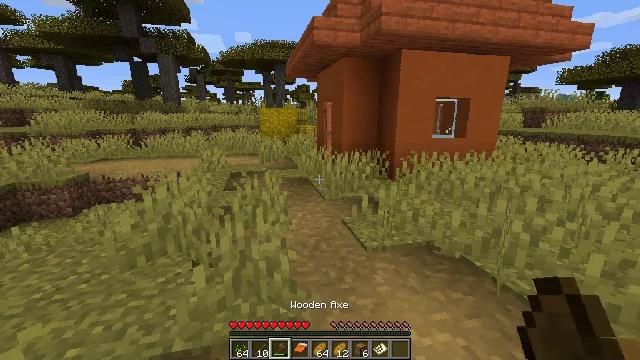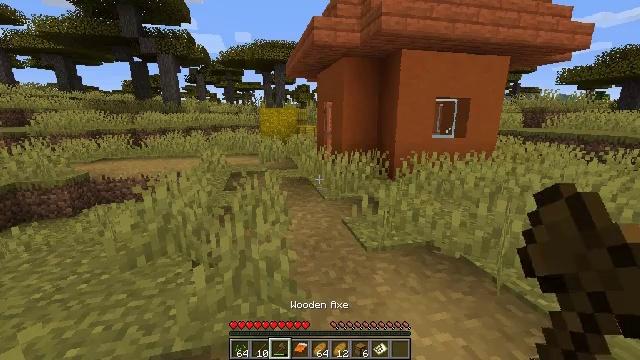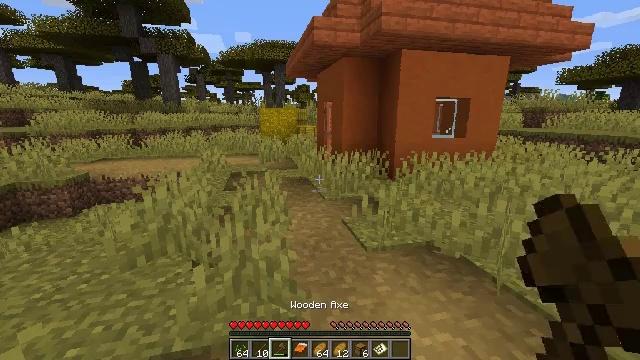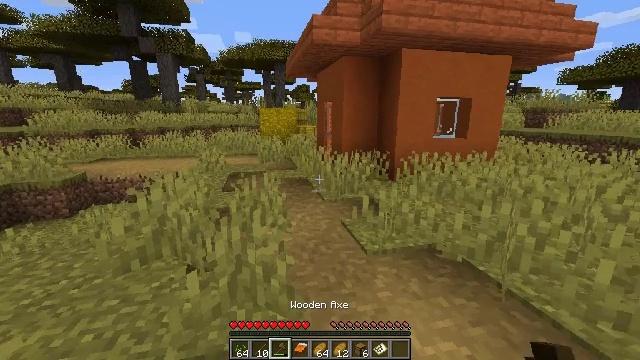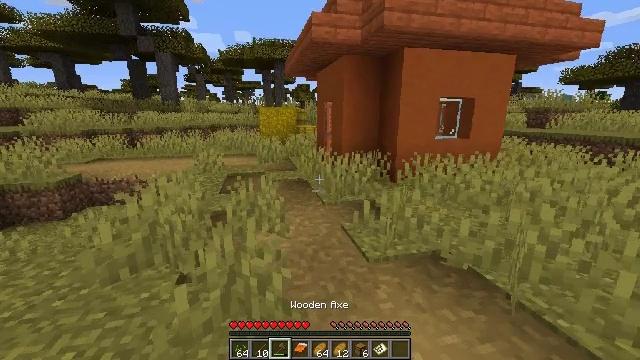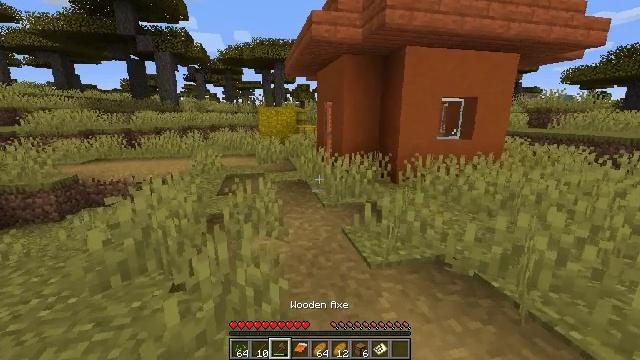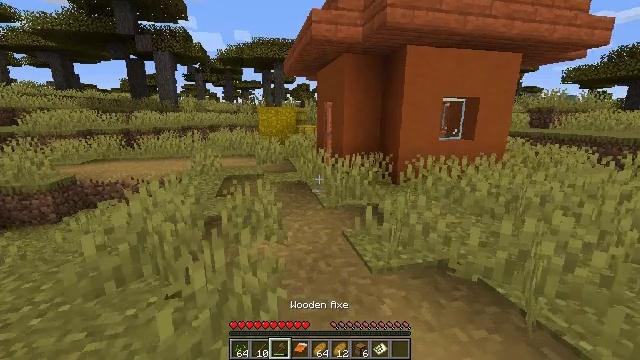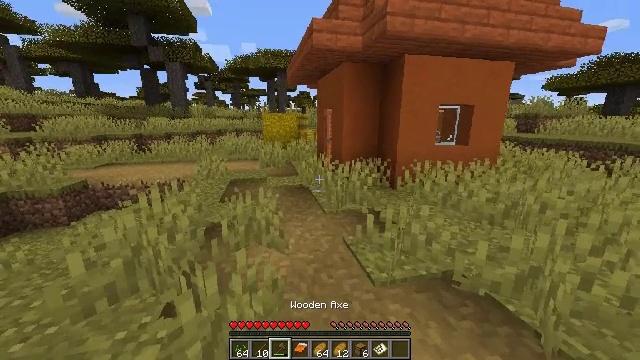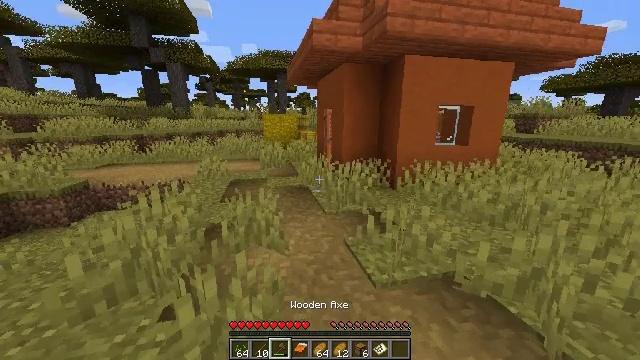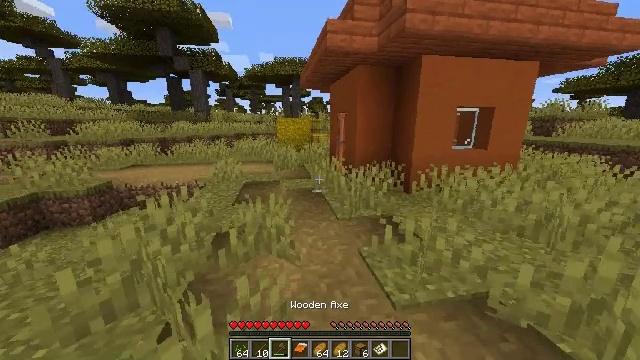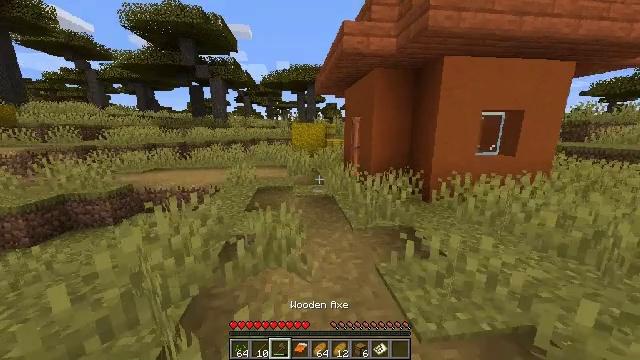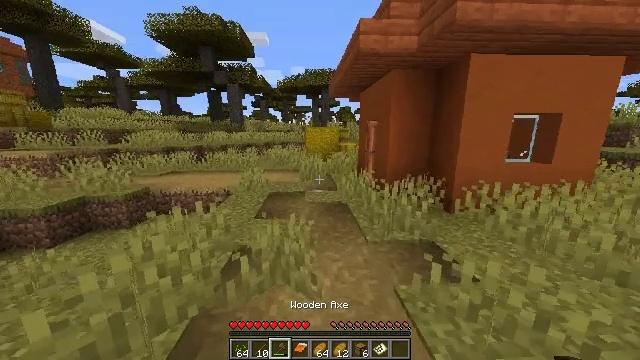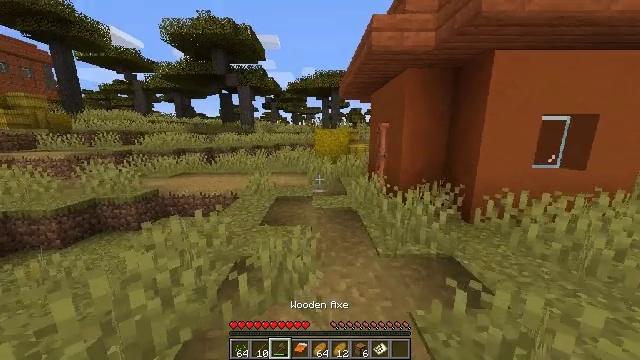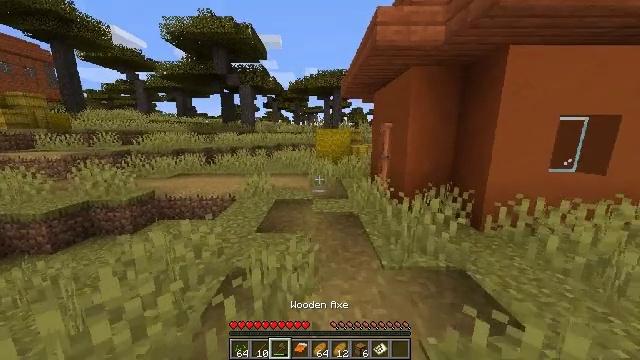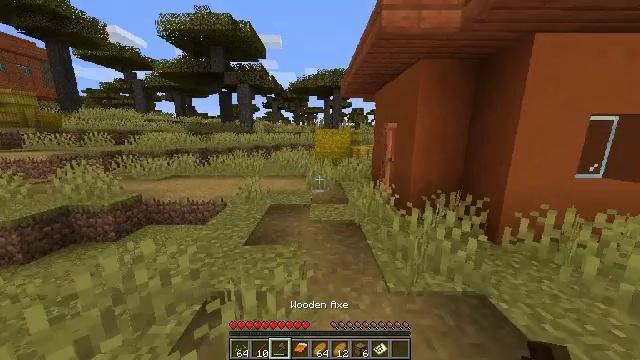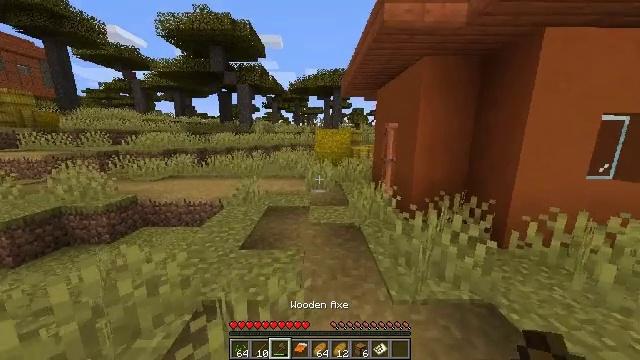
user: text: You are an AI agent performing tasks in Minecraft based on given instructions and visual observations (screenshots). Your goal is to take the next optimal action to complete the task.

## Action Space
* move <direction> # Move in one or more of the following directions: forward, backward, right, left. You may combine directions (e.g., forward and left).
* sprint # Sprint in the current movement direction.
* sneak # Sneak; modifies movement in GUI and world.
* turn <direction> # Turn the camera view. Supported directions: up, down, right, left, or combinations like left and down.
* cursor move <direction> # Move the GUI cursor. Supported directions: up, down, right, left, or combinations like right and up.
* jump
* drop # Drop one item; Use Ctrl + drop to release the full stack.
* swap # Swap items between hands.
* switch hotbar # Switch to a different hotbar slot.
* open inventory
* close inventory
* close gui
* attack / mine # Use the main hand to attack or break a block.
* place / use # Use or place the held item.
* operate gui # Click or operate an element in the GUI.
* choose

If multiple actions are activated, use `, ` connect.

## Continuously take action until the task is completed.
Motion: motion action
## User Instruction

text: Mine a hay block from the field.
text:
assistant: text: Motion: close inventory
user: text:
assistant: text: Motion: no_op
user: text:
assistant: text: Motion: move forward
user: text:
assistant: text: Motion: move forward
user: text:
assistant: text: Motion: no_op
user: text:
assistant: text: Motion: move forward
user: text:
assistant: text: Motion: move forward
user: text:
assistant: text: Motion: move forward
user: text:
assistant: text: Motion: move forward, turn left
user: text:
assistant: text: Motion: move forward, turn left
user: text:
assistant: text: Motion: move forward, turn left
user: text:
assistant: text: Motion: move forward, turn left
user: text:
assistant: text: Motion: move forward
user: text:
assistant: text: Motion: move forward
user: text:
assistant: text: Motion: move forward
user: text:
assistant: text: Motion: move forward
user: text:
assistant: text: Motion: move forward, jump
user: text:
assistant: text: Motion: move forward, jump
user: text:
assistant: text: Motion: move forward, jump
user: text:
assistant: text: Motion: move forward, jump
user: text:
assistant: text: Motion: move forward, jump
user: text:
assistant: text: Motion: move forward
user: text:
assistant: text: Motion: move forward
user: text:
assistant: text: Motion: move forward
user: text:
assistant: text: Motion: move forward
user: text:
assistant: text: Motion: move forward
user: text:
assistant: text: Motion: move forward
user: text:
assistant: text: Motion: move forward
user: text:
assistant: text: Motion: move forward
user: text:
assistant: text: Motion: move forward